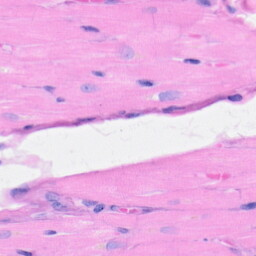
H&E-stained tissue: Heart